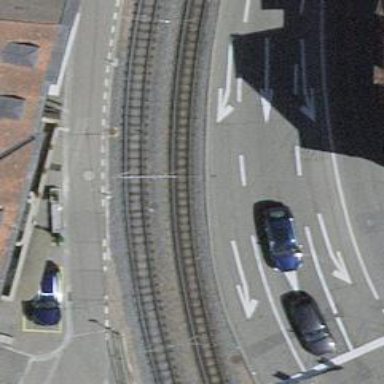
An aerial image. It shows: Tram railway with one track. The railway is electrified with contact lines.